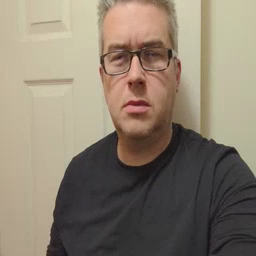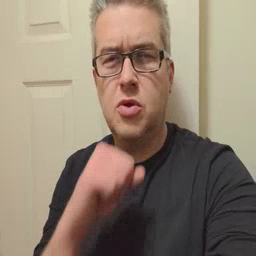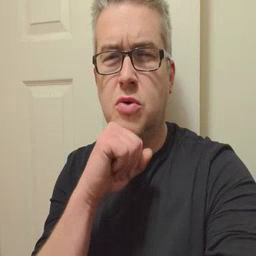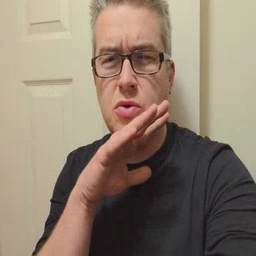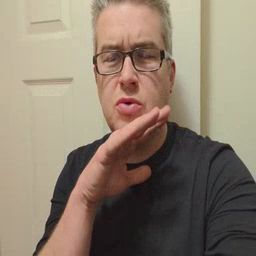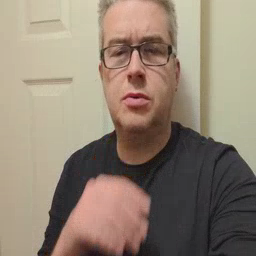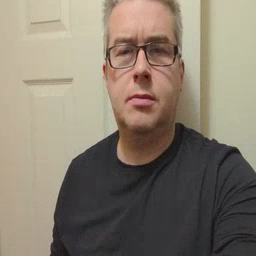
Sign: dirty